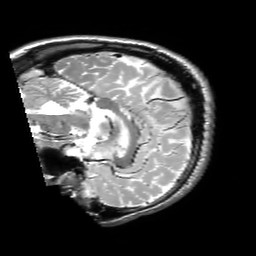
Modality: T2w
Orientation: sagittal
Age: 21
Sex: male
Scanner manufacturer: philips
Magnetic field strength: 3 T
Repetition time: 3 s
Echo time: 0.08 s